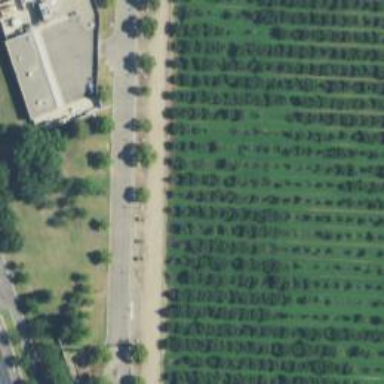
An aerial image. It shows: Row of trees in natural setting.